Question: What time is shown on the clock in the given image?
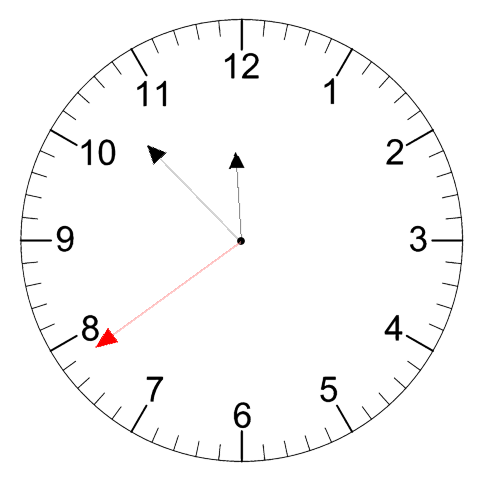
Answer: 11:52:39